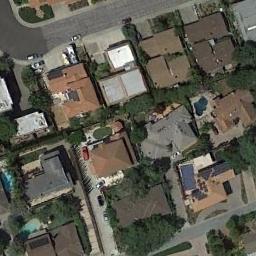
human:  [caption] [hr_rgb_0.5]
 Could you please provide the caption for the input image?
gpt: Many buildings of different shapes are in medium residential area .

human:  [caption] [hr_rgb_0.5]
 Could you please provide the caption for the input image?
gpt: The dense medium residential area has some neatly arranged houses and lots of trees are among these houses .

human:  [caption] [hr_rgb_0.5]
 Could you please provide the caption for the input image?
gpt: Houses in medium-sized residential areas are built on either side .

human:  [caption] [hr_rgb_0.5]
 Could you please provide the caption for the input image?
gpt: The medium residential is next to the road and some trees .

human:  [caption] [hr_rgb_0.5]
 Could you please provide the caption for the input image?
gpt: There are some brown buildings on the medium residential area .